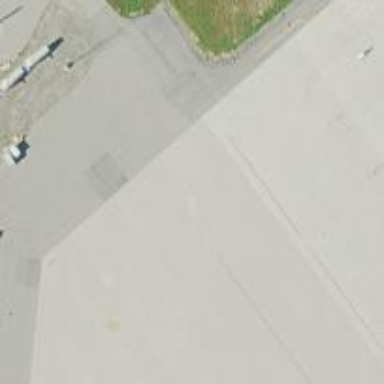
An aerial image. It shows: Image of taxiway at airport.